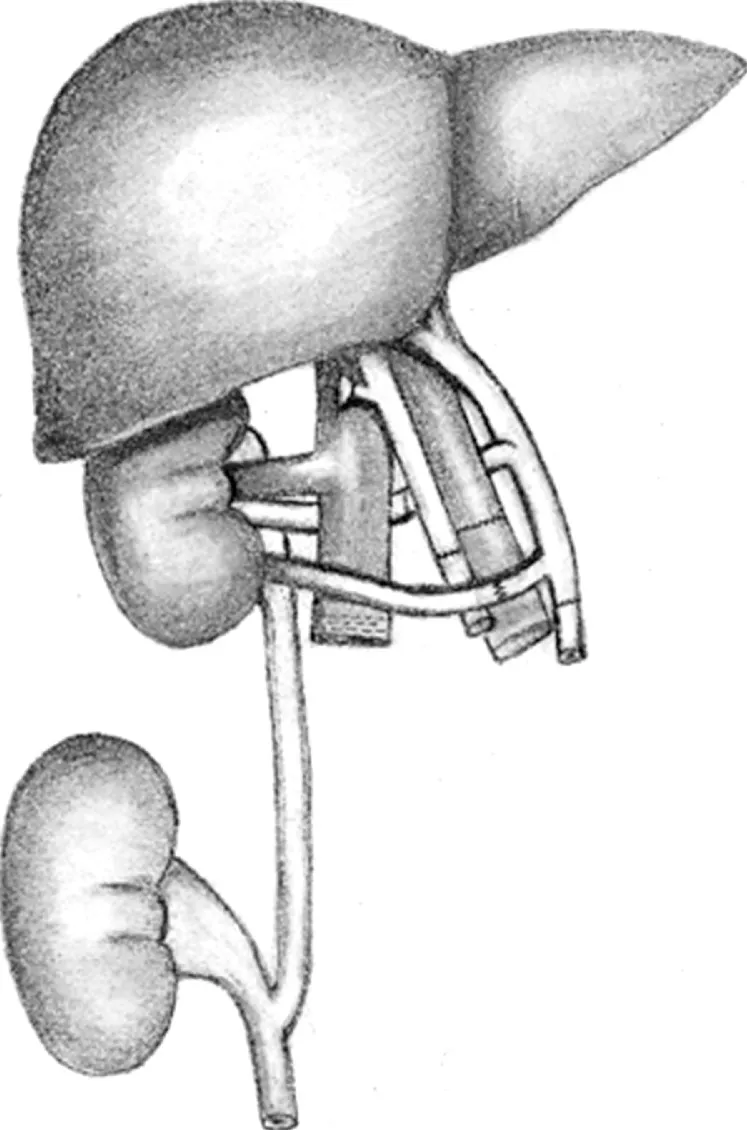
En bloc liver-kidney transplant: vascular, biliary and ureter anastomosis.
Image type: radiology (ct)